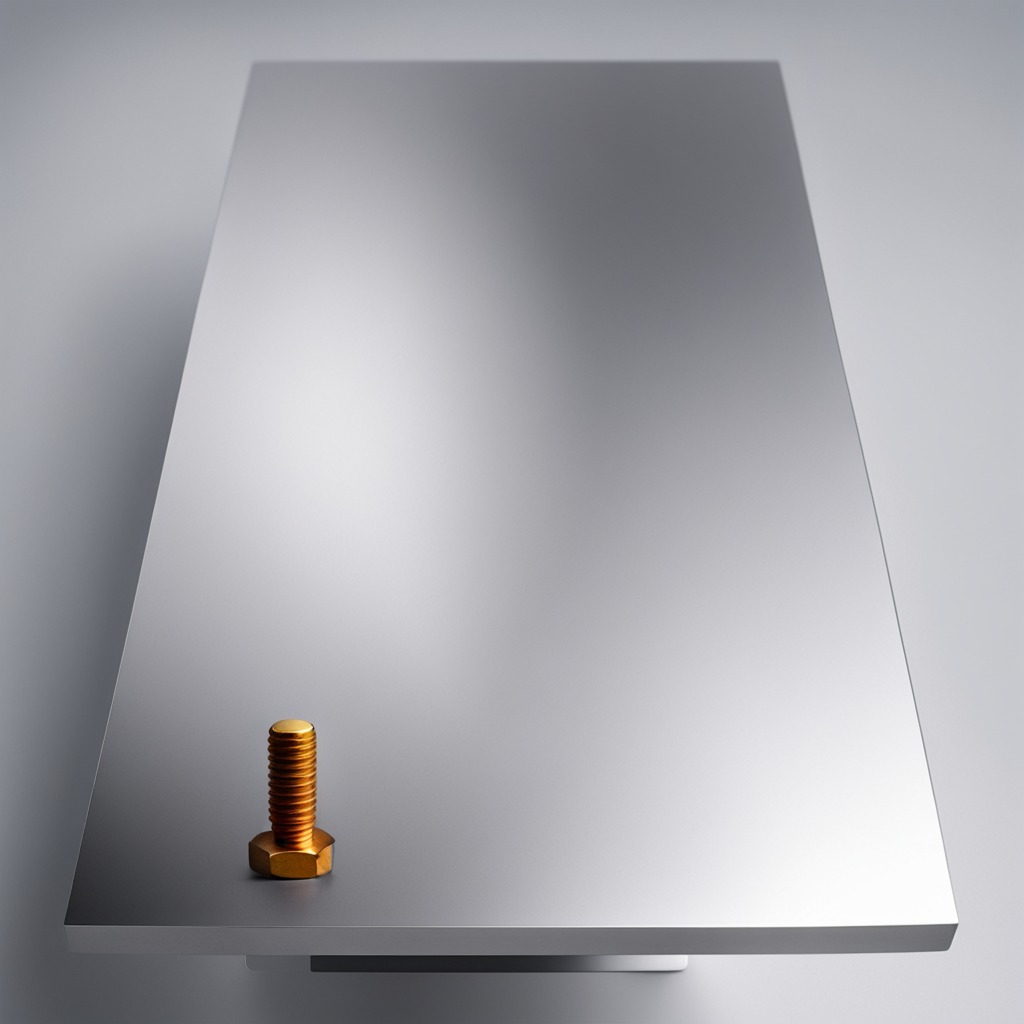
A metal screw is lying on the stainless steel table.